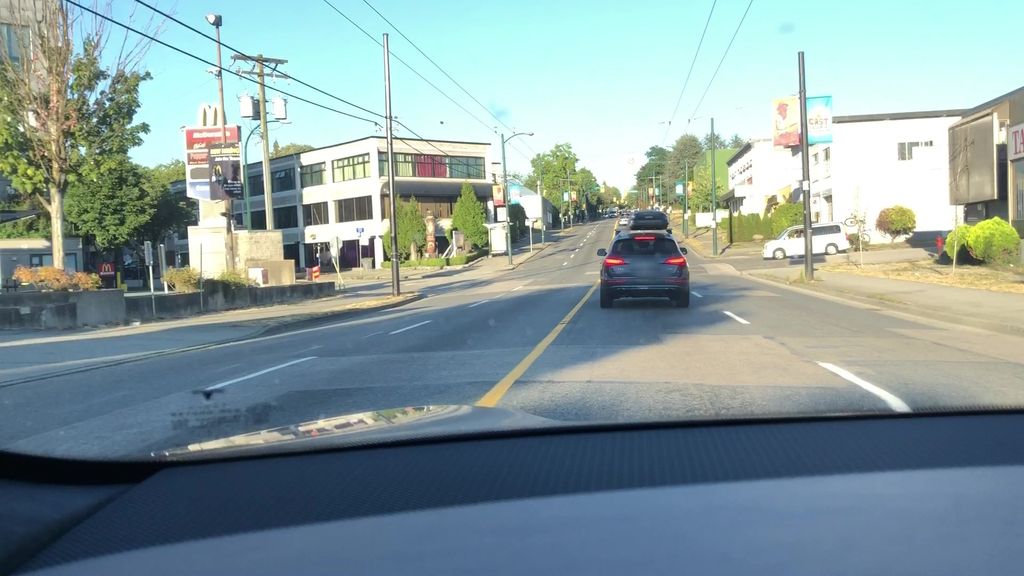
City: vancouver